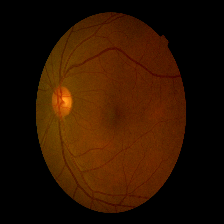
Diabetic retinopathy grade: Mild